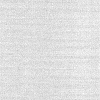
Atmospheric dust classification: dusty